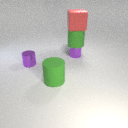
small purple metal cylinder below large red rubber cube